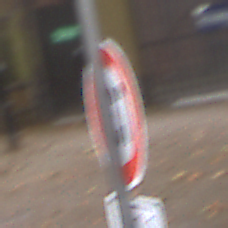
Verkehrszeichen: Geschwindigkeit130
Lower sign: ZeitangabenMitBeschraenkungAufWochentage3
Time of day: MorningAfternoon
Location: Outdoor (Urban)
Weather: Overcast
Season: NotSpecified
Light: Natural